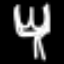
Label: fork